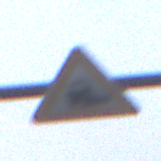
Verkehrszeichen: Bahnuebergang
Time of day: MorningAfternoon
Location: Outdoor (Urban)
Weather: Overcast
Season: NotSpecified
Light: Natural